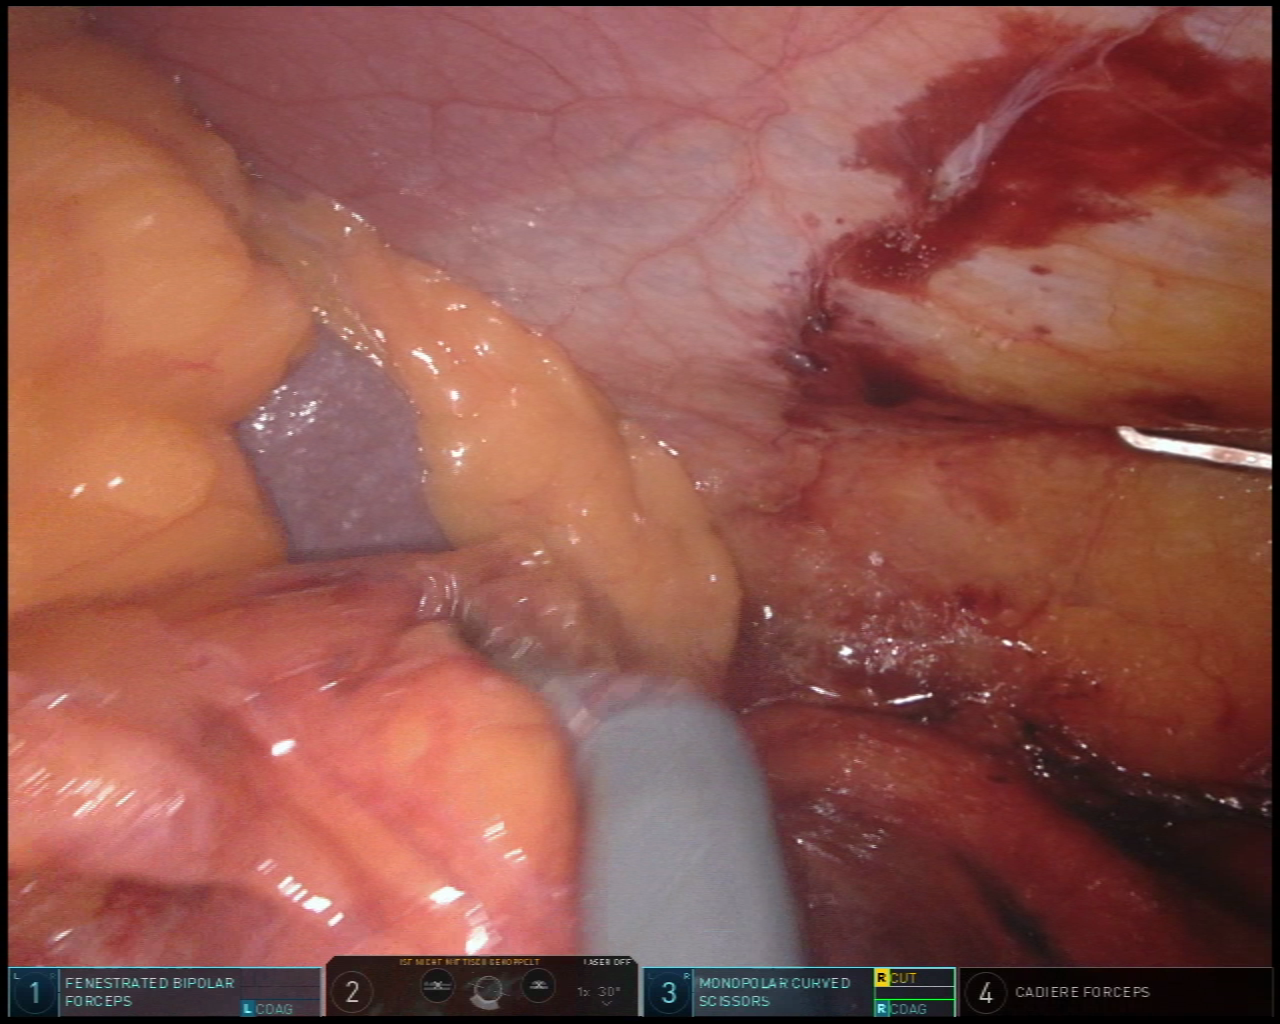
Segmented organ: spleen
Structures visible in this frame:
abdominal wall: yes
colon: no
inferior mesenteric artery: no
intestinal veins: no
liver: no
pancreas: no
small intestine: no
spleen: yes
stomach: no
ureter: no
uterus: no
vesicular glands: no